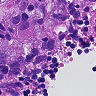
Metastatic tissue present: yes